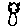
Label: cat